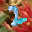
Label: 2